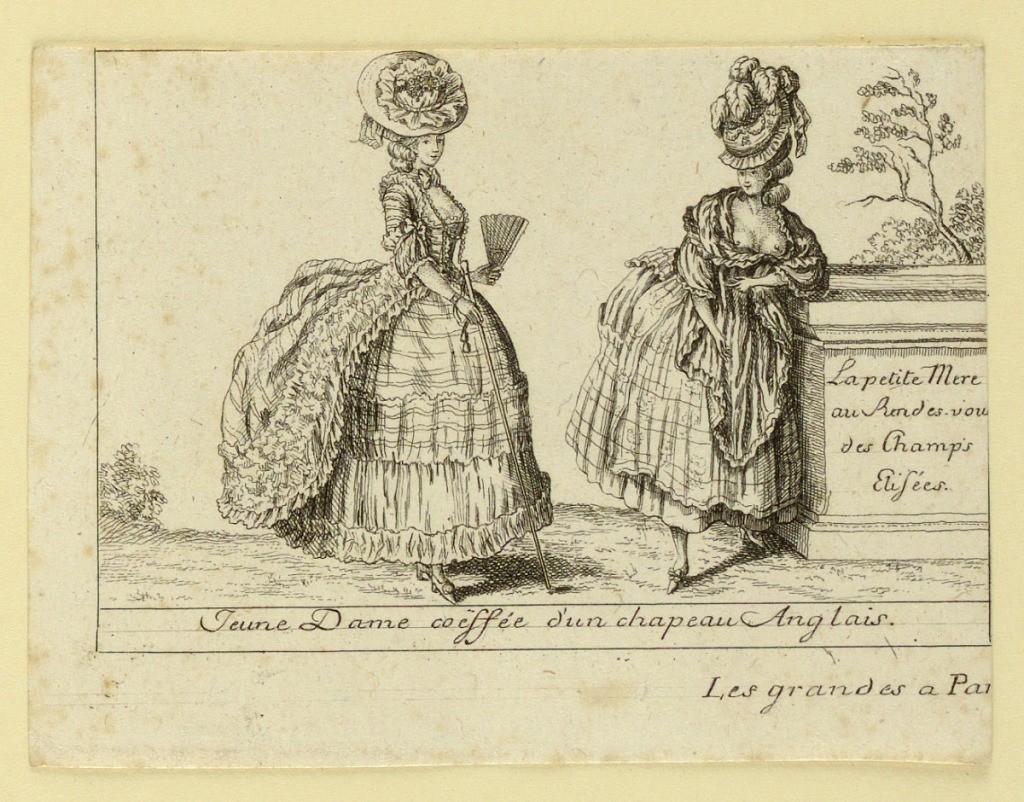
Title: Vignette of Ladies' Fashions
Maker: Esnauts et Rapilly, French, active 1766 – 1804
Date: ca. 1770–1780
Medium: Engraving on paper
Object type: Print
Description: One of five vignettes from a sheet entitled "Collection de Costumes…" after designs of LeClerc, Desrais, and others, of ladies' dress for various occasions, with inscription.